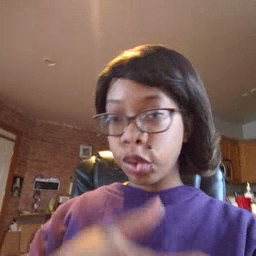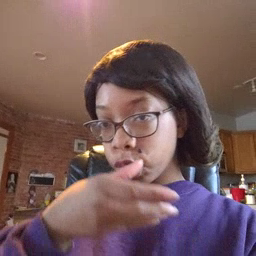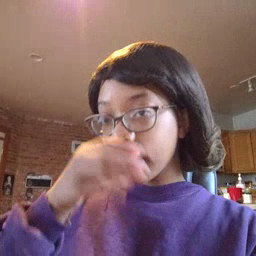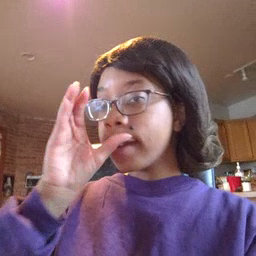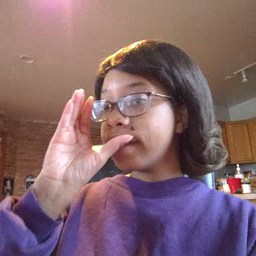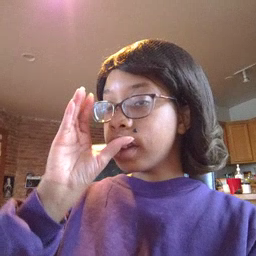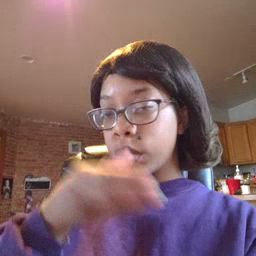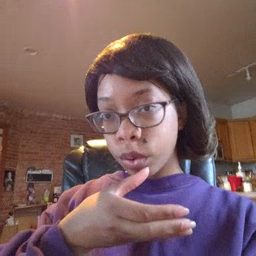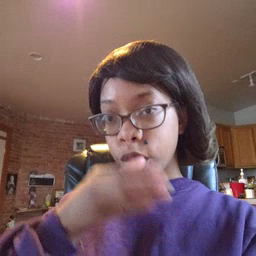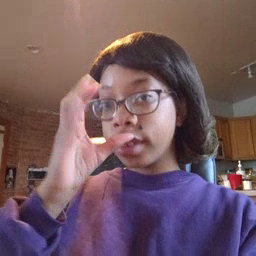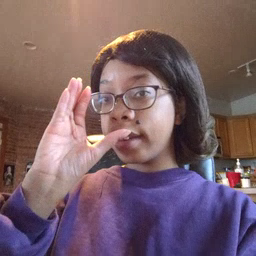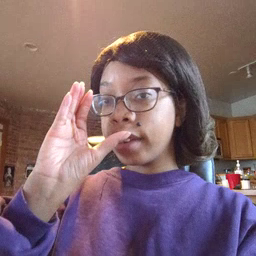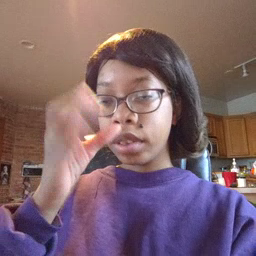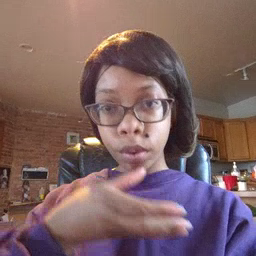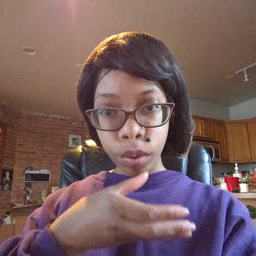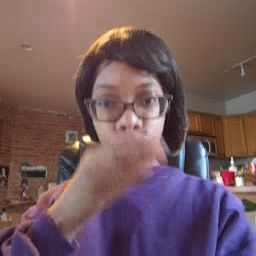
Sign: drink